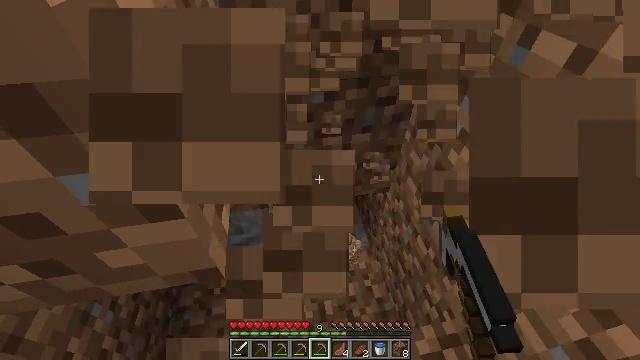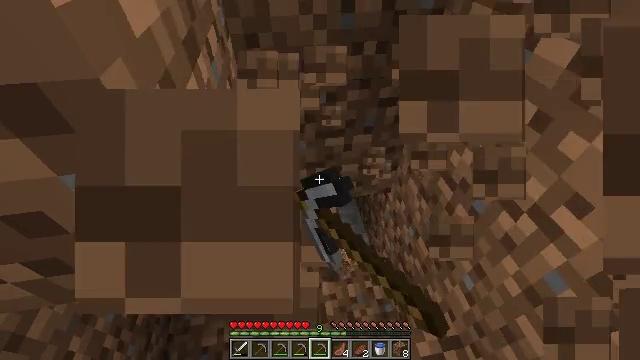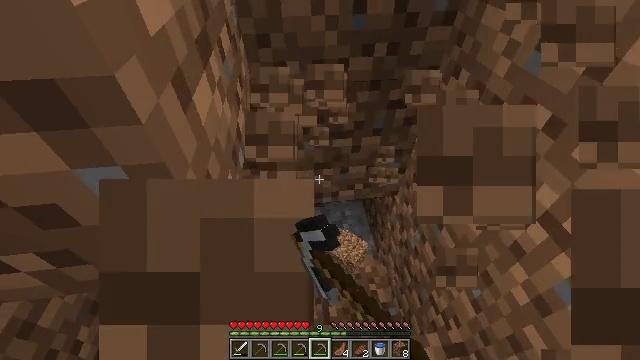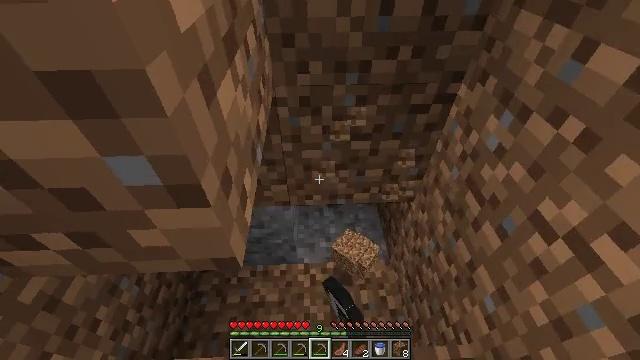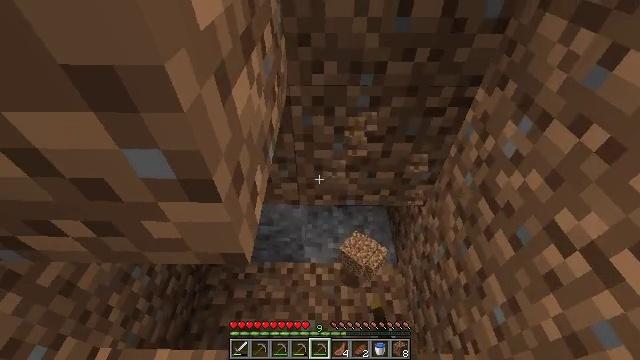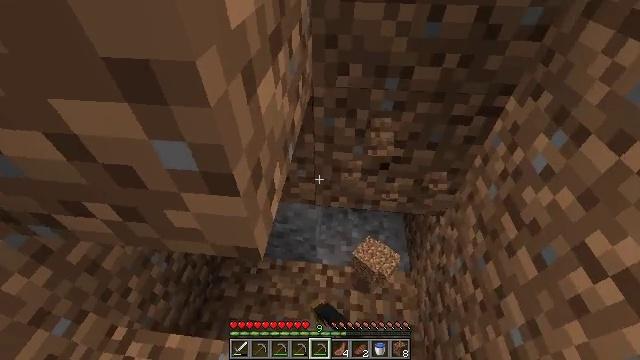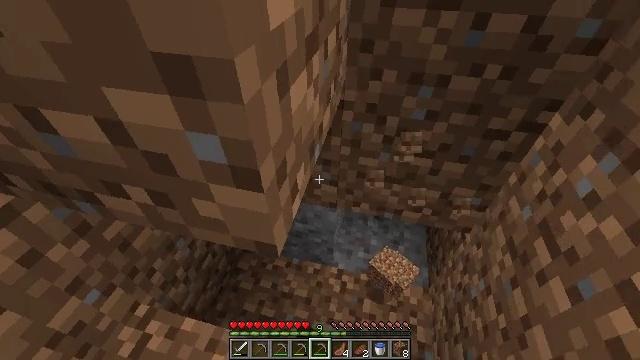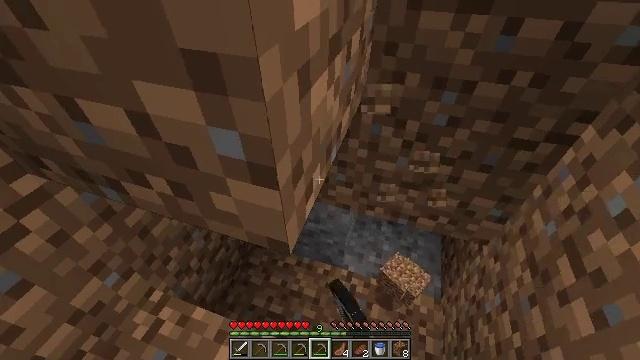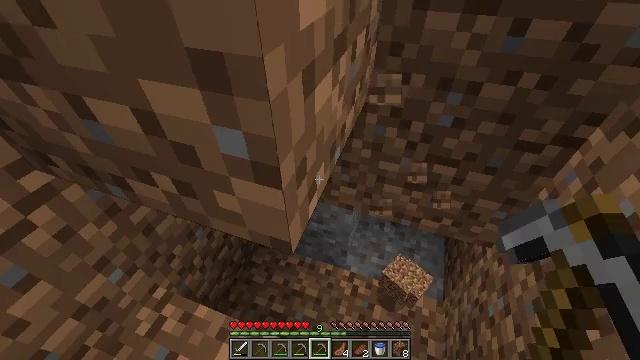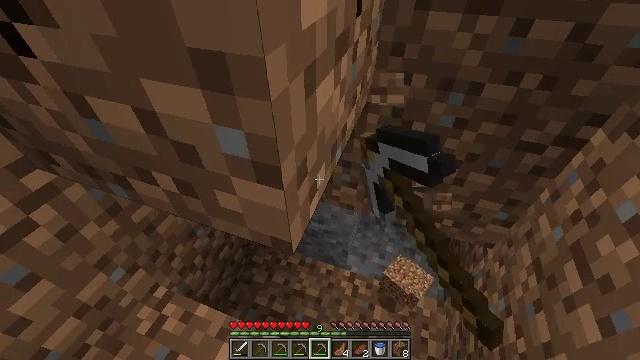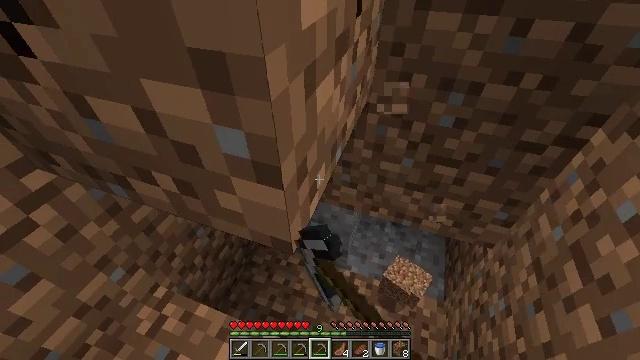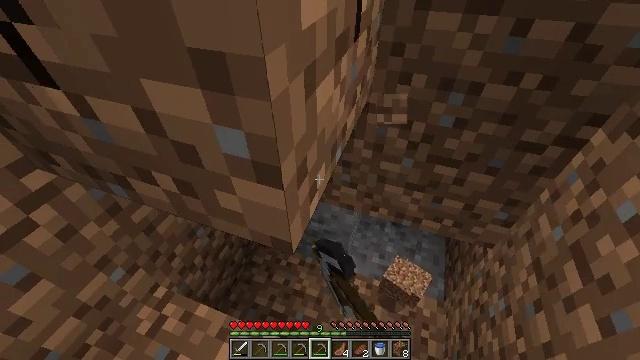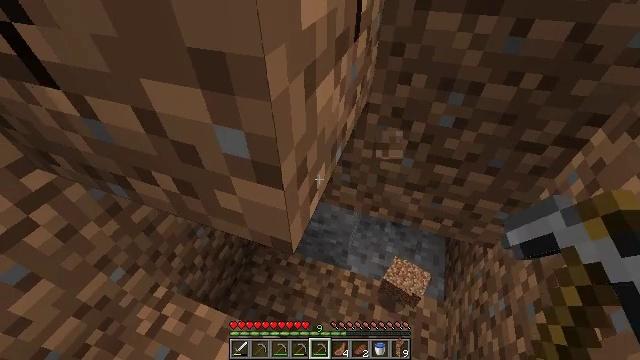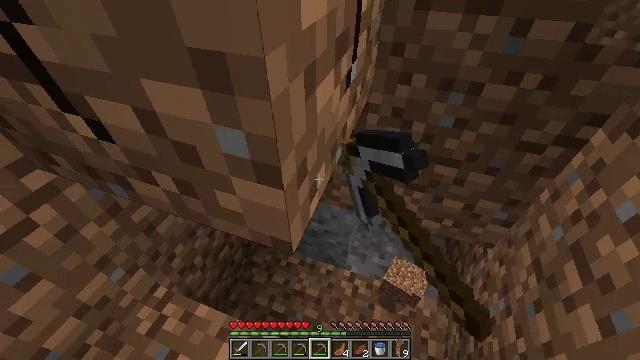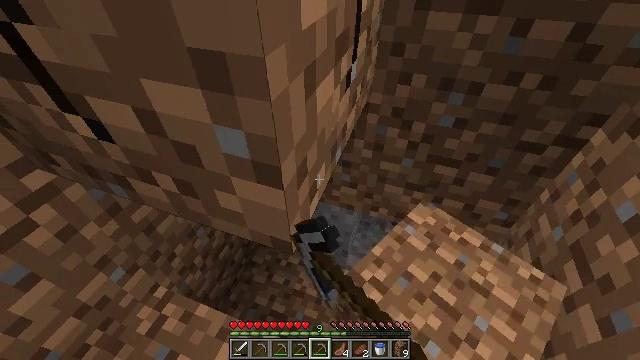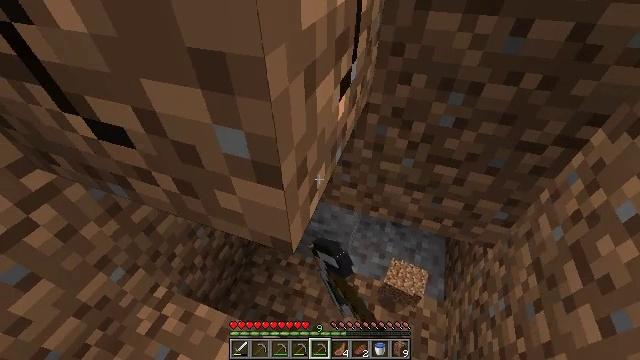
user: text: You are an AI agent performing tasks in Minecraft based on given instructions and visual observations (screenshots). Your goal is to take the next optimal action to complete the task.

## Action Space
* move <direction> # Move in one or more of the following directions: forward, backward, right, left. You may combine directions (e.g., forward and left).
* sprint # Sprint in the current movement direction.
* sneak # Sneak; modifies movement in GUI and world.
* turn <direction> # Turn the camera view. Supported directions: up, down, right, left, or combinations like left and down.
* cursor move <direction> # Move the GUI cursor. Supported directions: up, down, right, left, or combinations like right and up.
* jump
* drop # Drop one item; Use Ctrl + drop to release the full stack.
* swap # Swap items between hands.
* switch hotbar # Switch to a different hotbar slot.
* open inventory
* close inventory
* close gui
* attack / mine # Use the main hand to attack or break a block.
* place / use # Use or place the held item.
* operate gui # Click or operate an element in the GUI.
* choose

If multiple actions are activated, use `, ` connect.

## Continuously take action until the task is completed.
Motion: motion action
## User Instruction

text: Harvest grass block to clear the area.
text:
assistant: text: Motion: attack / mine
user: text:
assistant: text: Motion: turn left, attack / mine
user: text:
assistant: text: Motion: turn left, attack / mine
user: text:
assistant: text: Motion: turn left, attack / mine
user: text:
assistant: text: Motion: turn left, attack / mine
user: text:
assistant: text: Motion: turn left, attack / mine
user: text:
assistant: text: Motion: turn left, attack / mine
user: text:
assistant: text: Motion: turn left, attack / mine
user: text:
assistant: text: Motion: attack / mine
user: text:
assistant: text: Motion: attack / mine
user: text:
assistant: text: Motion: attack / mine
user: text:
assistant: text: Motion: attack / mine
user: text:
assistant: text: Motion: attack / mine
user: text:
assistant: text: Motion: attack / mine
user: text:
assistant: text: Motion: attack / mine
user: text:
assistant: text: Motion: attack / mine
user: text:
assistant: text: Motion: attack / mine
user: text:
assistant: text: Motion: attack / mine
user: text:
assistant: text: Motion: attack / mine
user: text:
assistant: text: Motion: attack / mine
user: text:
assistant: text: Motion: attack / mine
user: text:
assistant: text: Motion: attack / mine
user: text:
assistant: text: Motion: attack / mine
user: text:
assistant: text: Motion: attack / mine
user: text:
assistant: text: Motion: attack / mine
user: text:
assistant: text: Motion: attack / mine
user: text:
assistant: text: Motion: attack / mine
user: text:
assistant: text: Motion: attack / mine
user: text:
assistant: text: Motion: attack / mine
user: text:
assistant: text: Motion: attack / mine